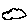
Label: cloud